Interaction volume radius: 5 \u00c5
Interaction volume height: 25 \u00c5
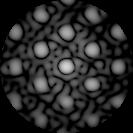
Disorder parameter: 0.1835